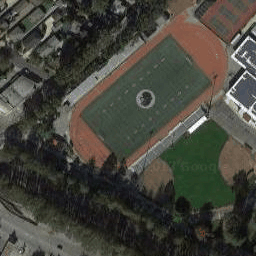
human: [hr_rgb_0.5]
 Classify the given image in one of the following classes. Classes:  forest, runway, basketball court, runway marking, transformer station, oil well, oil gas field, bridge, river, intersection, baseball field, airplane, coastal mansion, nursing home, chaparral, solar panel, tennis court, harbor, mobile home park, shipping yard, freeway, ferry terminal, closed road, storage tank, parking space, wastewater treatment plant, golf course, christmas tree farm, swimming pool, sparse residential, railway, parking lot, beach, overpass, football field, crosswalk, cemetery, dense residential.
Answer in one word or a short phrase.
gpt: football field